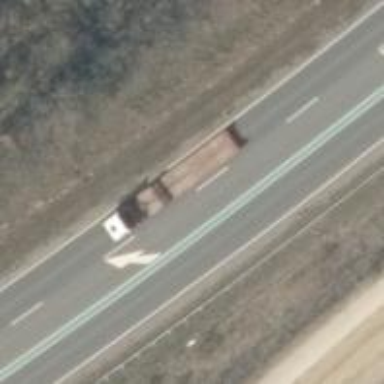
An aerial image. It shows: Asphalt road designated as trunk highway.